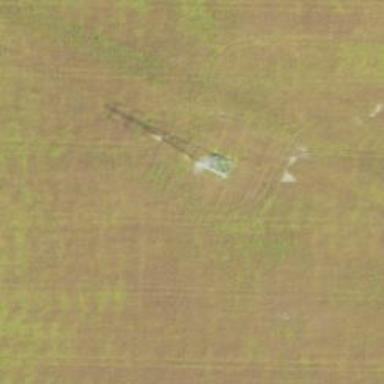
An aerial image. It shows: Lattice structure tower used for power distribution.